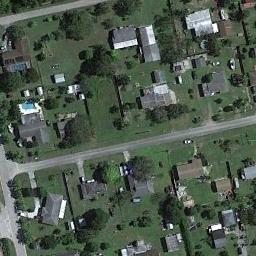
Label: medium_residential